Question: I would like to have an Index action with an optional string parameter. I'm unable to make it work.
I need the following routes:
'''
http://mysite/download
http://mysite/download/4.1.54.28
'''
The first route will send a null model to the Index view, and the second one will send an string with the version number.
How can I define the route and the controller?
This is my route definition:
'''
routes.MapRoute(
name: "Download",
url: "Download/{version}",
defaults: new { controller = "Download", action = "Index", version = UrlParameter.Optional }
);
routes.MapRoute(
name: "Default",
url: "{controller}/{action}/{id}",
defaults: new { controller = "Home", action = "Index", id = UrlParameter.Optional }
);
'''
And this is the controller:
'''
public ActionResult Index(string version)
{
return View(version);
}
'''
Why does this not work? I'm not an expert in ASP MVC but this seems to be a very simple problem.
## The error
- 'http://mysite/downloads'- 'http://mysite/downloads/4.5.6'

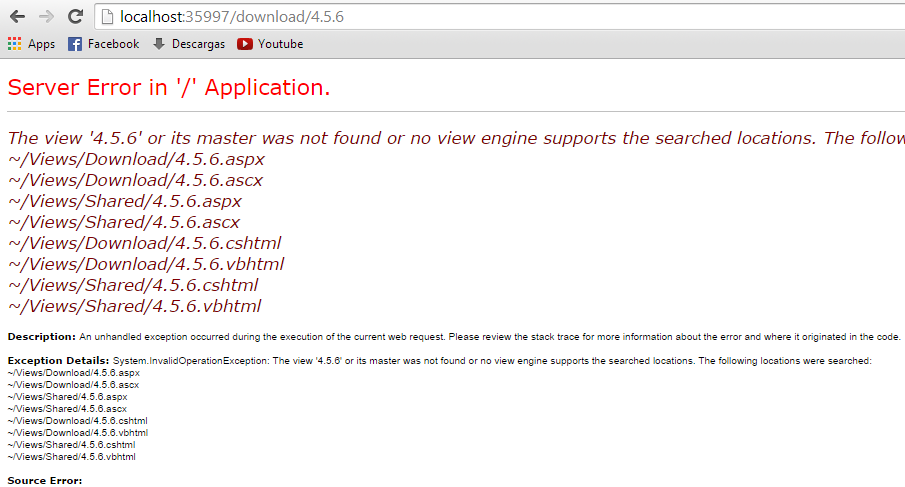
Answer: The issue is fixed passing the parameter to the view in the following way:
'''
public ActionResult Index(string version)
{
return View((object)version);
}
'''
Or
'''
public ActionResult Index(string version)
{
return View("Index", version);
}
'''
When you pass a 'string' model to the view, if the model is a 'string' parameter, it is interpreted as the view name due to the following <URL>
'''
View(String viewName)
'''